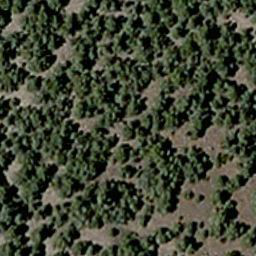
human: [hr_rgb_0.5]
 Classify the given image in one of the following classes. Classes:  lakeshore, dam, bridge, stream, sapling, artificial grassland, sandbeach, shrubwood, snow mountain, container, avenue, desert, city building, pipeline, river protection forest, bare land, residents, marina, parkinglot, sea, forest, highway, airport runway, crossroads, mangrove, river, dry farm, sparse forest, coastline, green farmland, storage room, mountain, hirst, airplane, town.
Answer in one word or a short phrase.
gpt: sparse forest